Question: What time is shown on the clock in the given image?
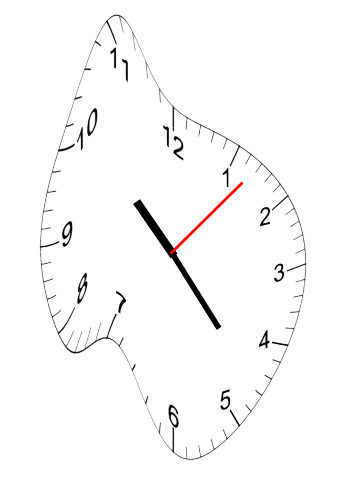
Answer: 10:23:07